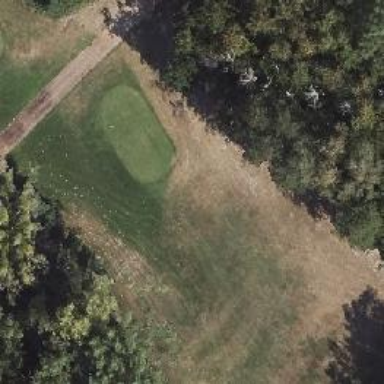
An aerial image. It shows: Golf tee.